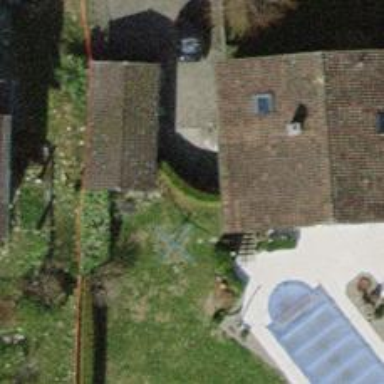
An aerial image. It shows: Hedge acting as barrier.